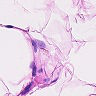
Metastatic tissue present: no